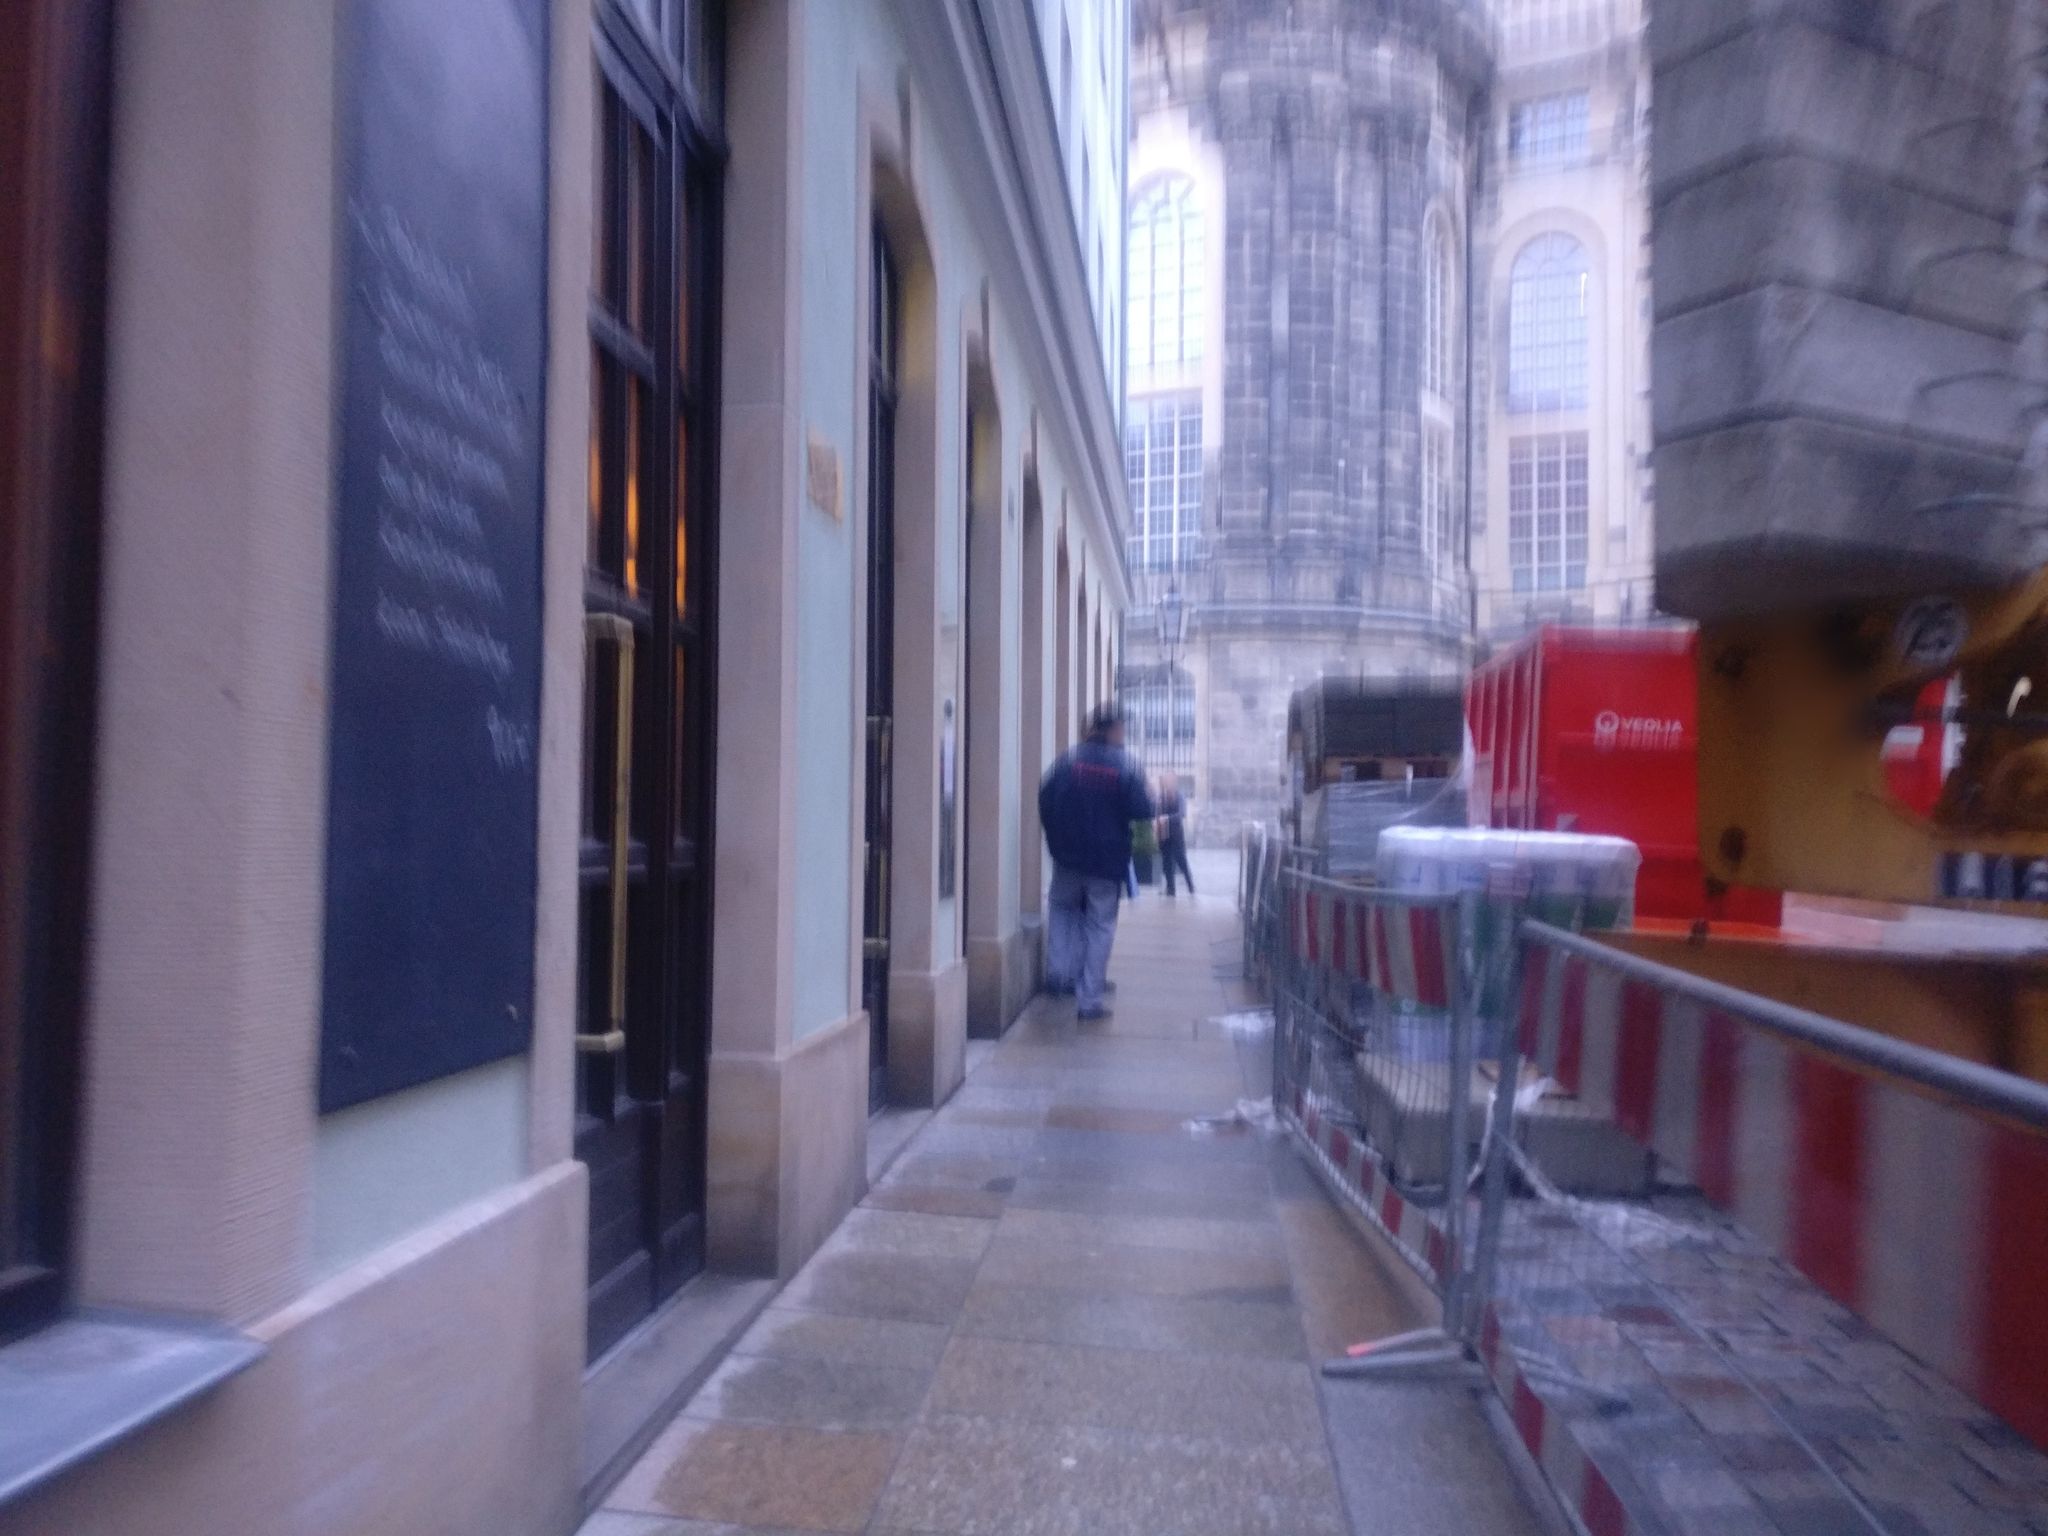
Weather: rainy
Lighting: day
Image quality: good
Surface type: walking surface
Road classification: living_street, pedestrian
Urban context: urban centre
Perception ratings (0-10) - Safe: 2.93, Lively: 8.53, Beautiful: 2.92, Boring: 3.55, Depressing: 1.68, Wealthy: 5.25